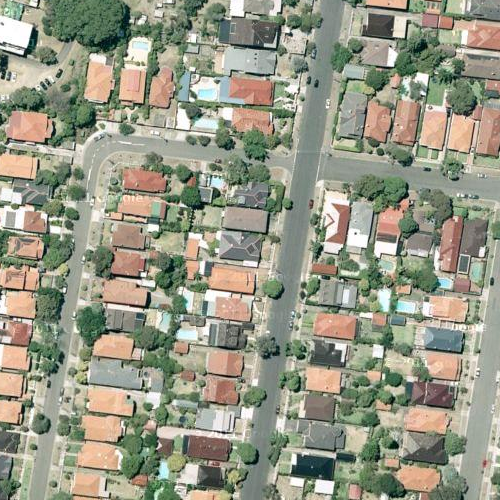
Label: sydney